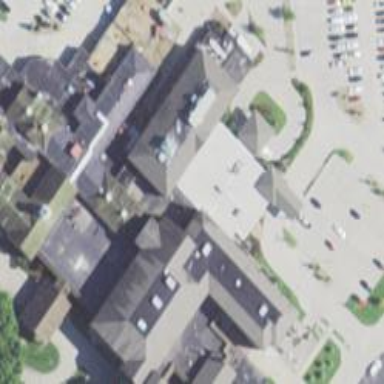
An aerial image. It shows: Healthcare facility identified as hospital.